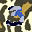
Label: 3